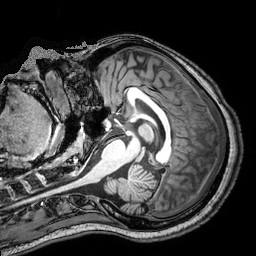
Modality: T1w
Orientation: coronal
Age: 23
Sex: female
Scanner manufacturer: philips
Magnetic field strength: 3 T
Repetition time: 8.1 s
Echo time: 3.702 s